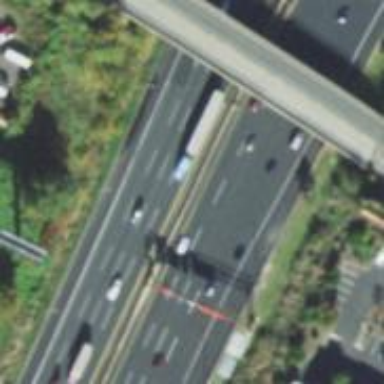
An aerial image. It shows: Asphalt motorway.